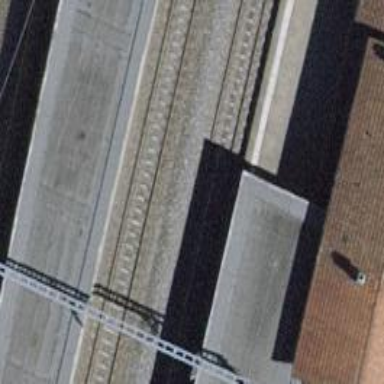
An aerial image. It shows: Platform edge at railway station.